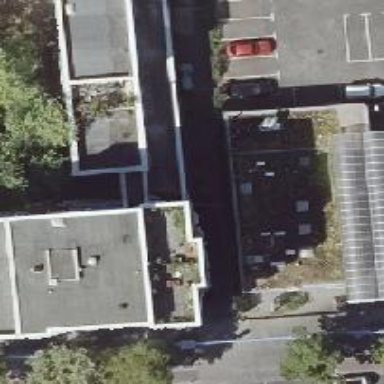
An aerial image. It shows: Footway tunnel passing through building.